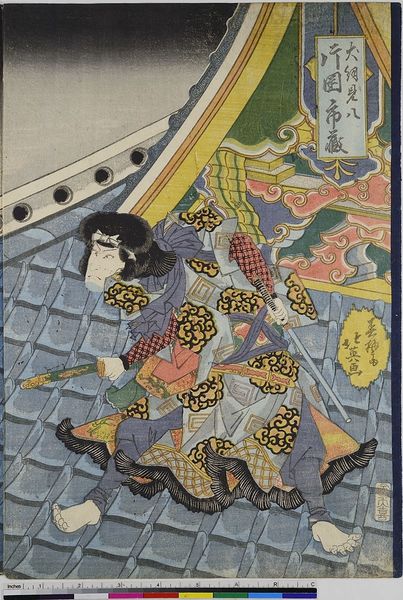
Titel: Der Schauspieler Kataoka Ichizo als Inukai Kenpachi
Künstler: Shunbaisai Hokuei
Standort: Hamburg
Institution: Museum für Kunst und Gewerbe Hamburg
Schlagwörter: blau, kampf, mann, gelb, nase, dach, rot, gesicht, mensch, haare, person, theater, dachziegel, holzschnitt, japan, schrift, ziegel, japanisch, schriftzeichen, barfuss, druck, druckgraphik, druckgrafik, schwert, text, tempel, zeit, schauspieler, farbholzschnitt, schauspielerin, schleichen, kimono, kabuki, edo, reproduktionen, druckerzeugnisse, theateraufführung